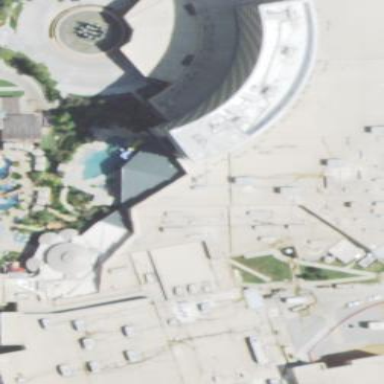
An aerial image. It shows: Building designated as casino.